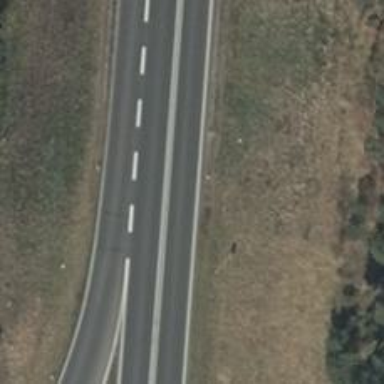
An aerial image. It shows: Asphalt trunk motorway.